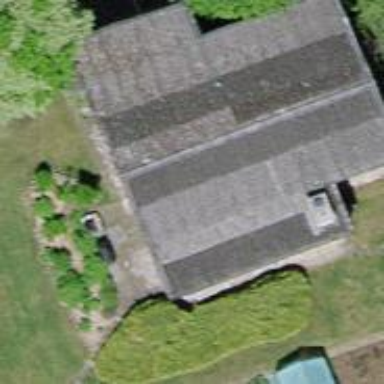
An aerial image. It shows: Simple house.